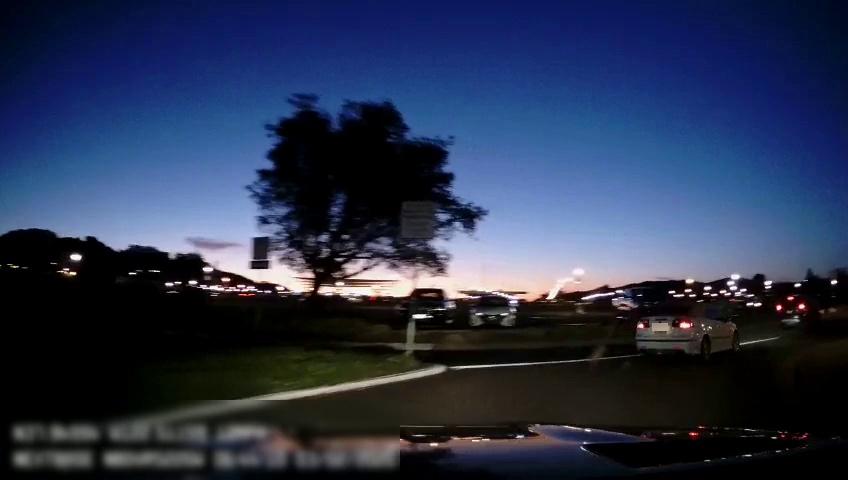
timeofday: Night
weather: Other
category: Drivable Space
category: Vehicles | Car
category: Vehicles | SUV
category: Vehicles | Car
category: Lanes | Alternate Lane